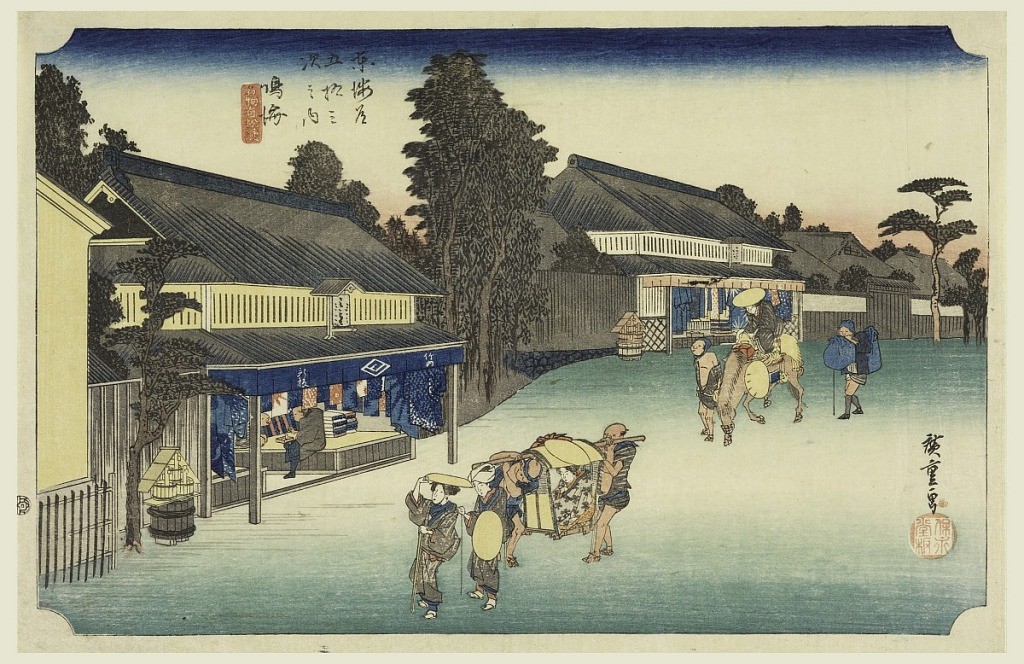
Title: Narumi, A Place Famous for Its Cloth, in The Fifty-Three Stations of the Tokaido Road (Tokaido Gojusan Tsugi-no Uchi)
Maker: Ando Hiroshige, Japanese, 1797–1858
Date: ca. 1834
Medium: Woodblock print (ukiyo-e) on mulberry paper (washi), ink with color
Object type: Print
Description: One side of village street with two shops for selling stencilled fabrics. Over the nearest is cipher of Hiroshige. Lower left, along the road, woman in a litter with two women attendants. Another, in rear, on horseback.